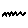
Label: zigzag